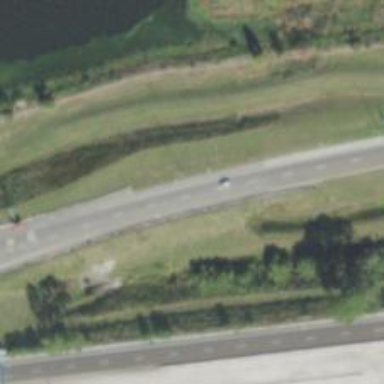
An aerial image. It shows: Motorway link road with diamond junction.